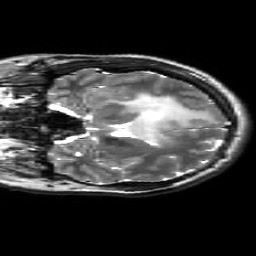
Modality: T2w
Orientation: coronal
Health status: ill
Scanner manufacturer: siemens
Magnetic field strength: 3 T
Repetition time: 7.57 s
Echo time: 0.095 s